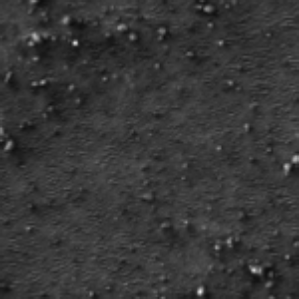
Label: frost